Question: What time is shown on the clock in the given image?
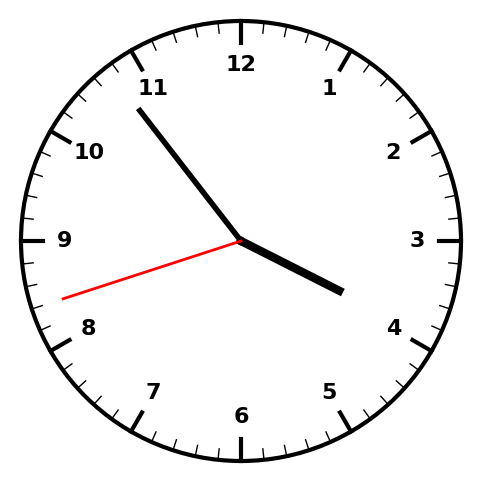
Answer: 03:53:42